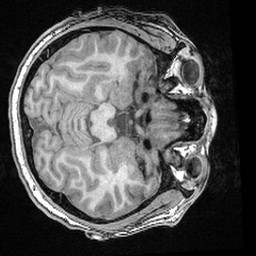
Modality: T1w
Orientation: axial
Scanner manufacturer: ge
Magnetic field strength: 3 T
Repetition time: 0.008572 s
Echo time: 0.003384 s